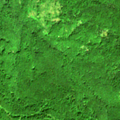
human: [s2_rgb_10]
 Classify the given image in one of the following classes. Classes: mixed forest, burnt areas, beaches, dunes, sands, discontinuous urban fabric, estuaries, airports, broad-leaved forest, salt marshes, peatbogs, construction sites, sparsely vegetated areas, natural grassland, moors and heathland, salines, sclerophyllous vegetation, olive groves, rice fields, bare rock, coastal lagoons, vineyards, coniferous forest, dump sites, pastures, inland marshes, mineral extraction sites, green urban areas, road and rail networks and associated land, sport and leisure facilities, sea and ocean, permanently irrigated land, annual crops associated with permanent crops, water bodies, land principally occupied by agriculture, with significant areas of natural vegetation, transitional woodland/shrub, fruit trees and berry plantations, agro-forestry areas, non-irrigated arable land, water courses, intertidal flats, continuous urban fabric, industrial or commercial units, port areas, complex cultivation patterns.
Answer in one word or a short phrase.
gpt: broad-leaved forest, transitional woodland/shrub